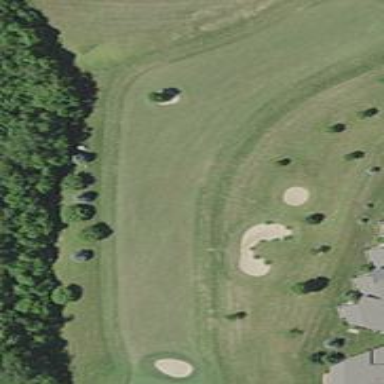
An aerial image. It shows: View of golf hole.